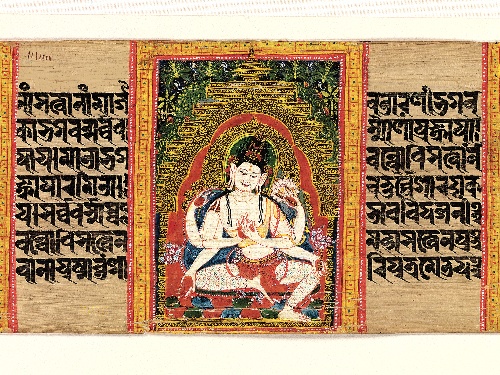
Date: early 12th century
Object type: Folio
Classification: Paintings
Medium: Opaque watercolor on palm leaf
Culture: India, West Bengal or Bangladesh
Period: Pala period
Dimensions: 2 3/4 x 16 1/2 in. (7 x 41.9 cm)
Department: Asian Art
Credit line: Purchase, Lila Acheson Wallace Gift, 2001
Accession year: 2001
Repository: Metropolitan Museum of Art, New York, NY
Tags: Buddhism|Avalokiteshvara